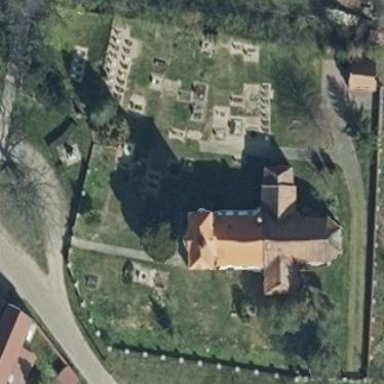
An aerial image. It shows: Grave yard.